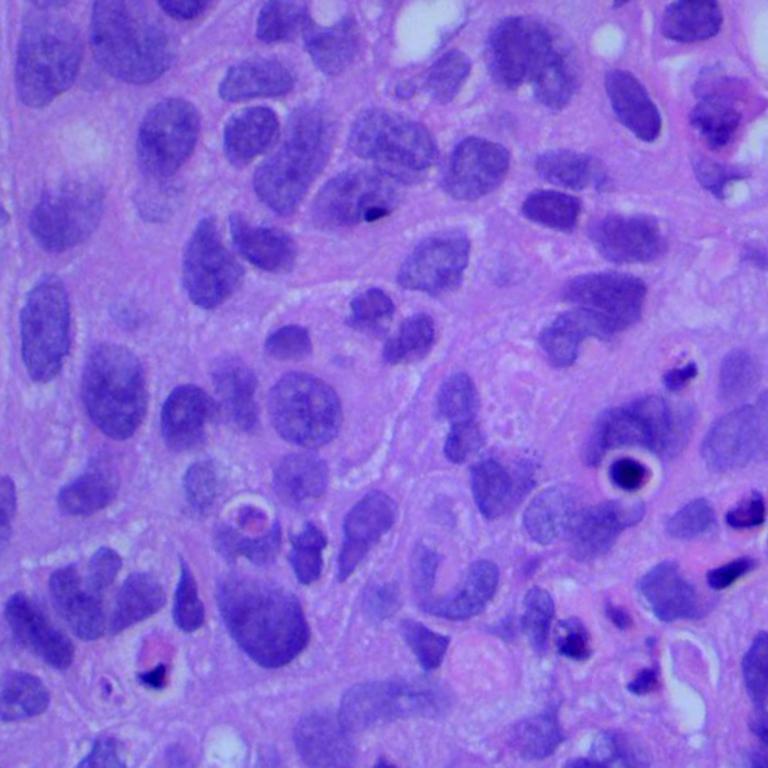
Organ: lung
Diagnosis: squamous carcinomas